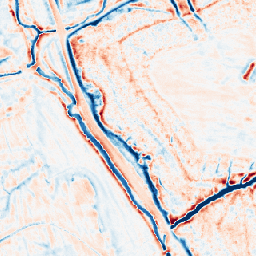
Category: edge_preserving
Decomposition family: bilateral
Decomposition parameters: d: 15
sigma_color: 75
sigma_space: 75
Upsampling method: nearest
Upsampling parameters: scale: 8
Upsampling scale: 8